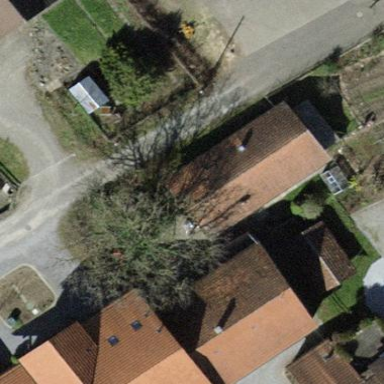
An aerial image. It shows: Shed.